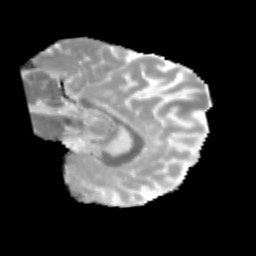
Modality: MD
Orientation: sagittal
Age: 9
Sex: male
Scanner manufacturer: siemens
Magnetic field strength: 3 T
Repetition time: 3.8 s
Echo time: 0.07 s